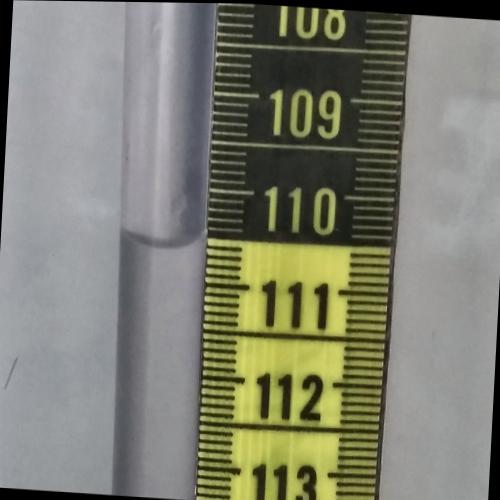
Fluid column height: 110.6 cm